Question: My HTML code is:
'<a class="view-details-ul-none" href="javascript:printCertificate('<PHONE>')">'
I try this expression: 'href="javascript:printCertificate(\)|\(.*?)">'
it return me the ID but along id number it return brackets and comma too, like below image:

When I pass this regular expression to next request as parameter my url become wrong and http send 500 http error code. because url looks like this:
'GET https://Domain/path/completionCertificate.pdf?Id=('<PHONE>')'
Could anyone please help me in this would be appreciated.
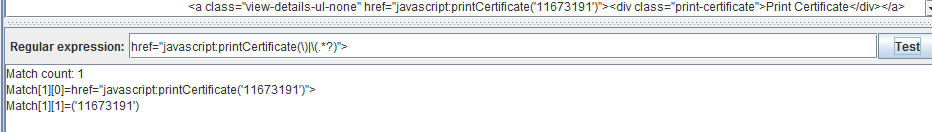
Answer: Go for the following regular expression:
'''
<a class="view-details-ul-none" href="javascript:printCertificate\('(\d+)'\)">
'''
Demo:
<URL>
Remember to escape the following characters outside character classes:
'''
.^$*+?()[{\|
'''
and these inside the character classes:
'''
^-]'''
References:
- <URL>